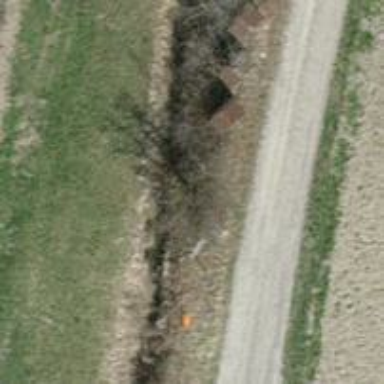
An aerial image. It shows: Pipeline marker.